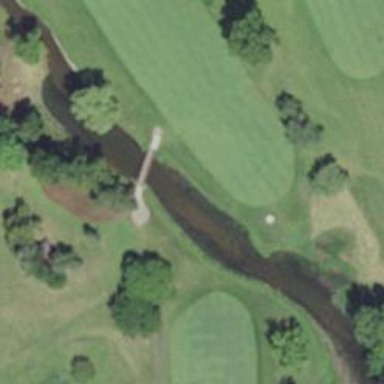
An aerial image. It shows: Service road that includes bridge over golf cart path.